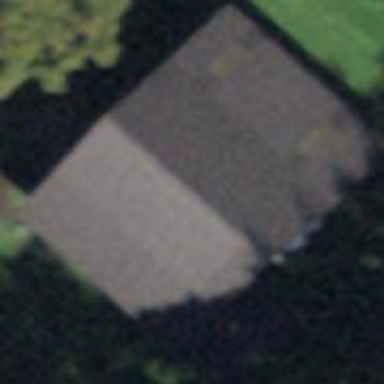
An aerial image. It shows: Barn.